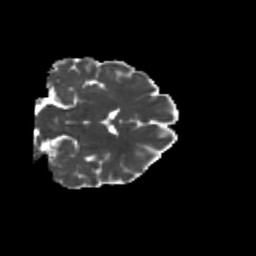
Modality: MD
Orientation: coronal
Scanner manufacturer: siemens
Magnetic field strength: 3 T
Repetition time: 9.2 s
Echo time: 0.084 s